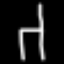
Label: chair